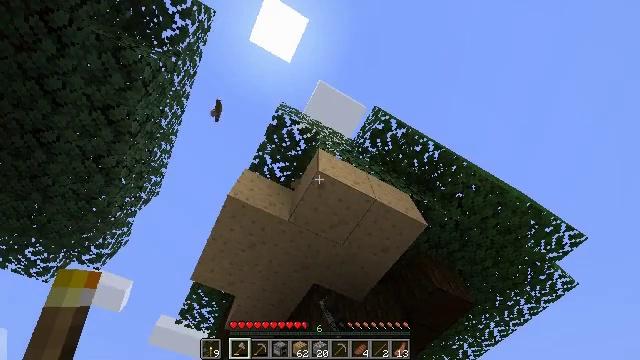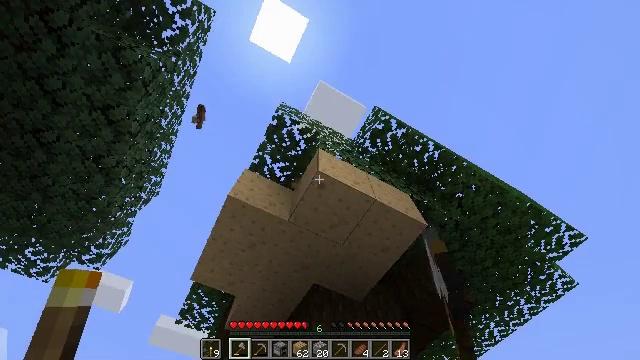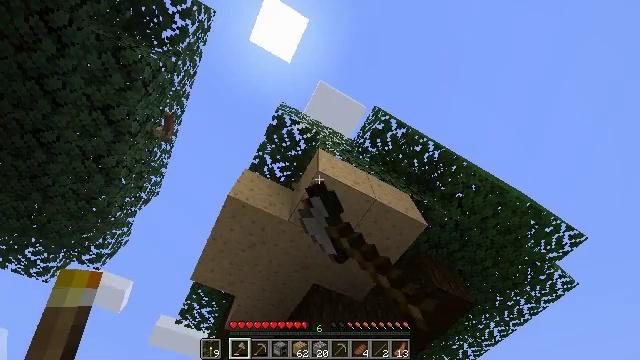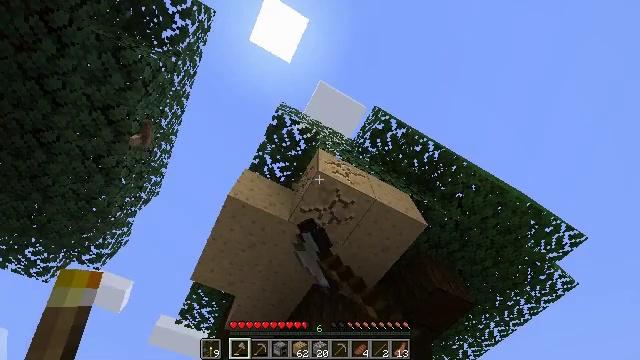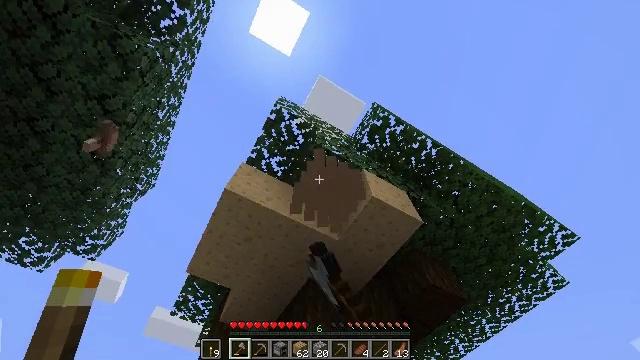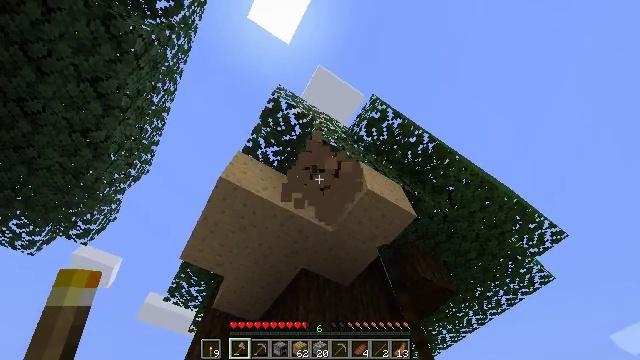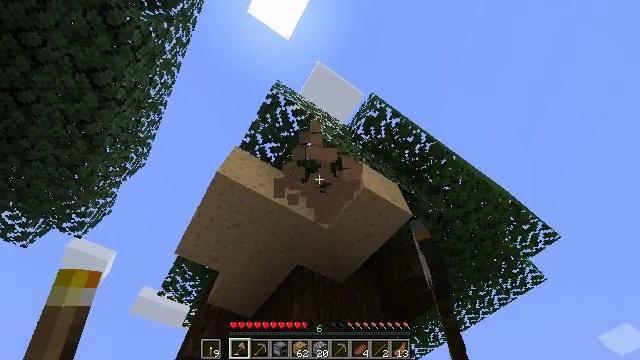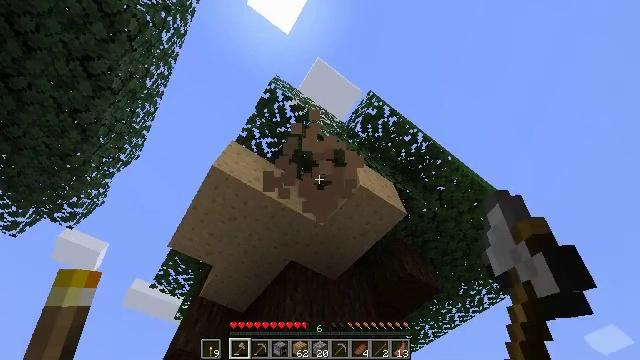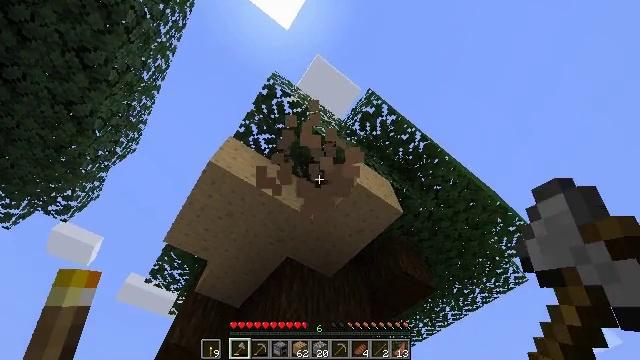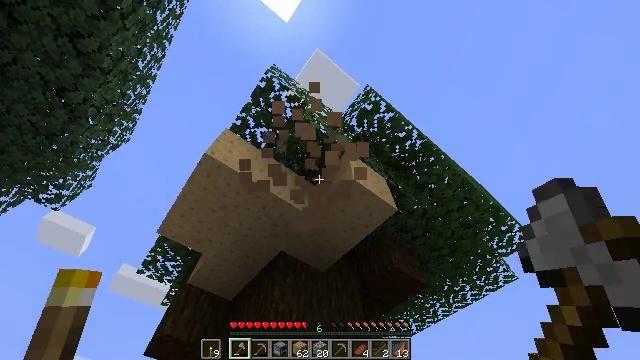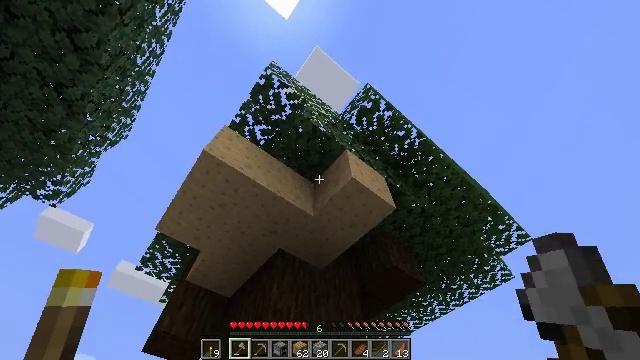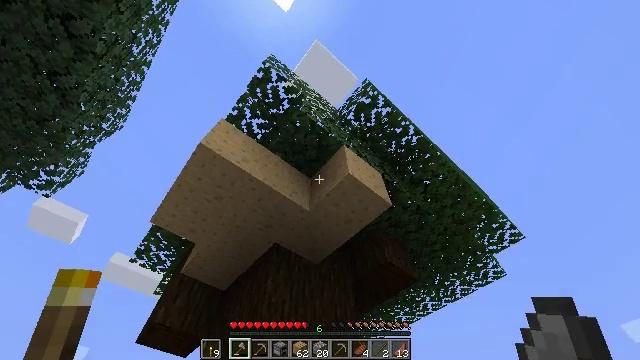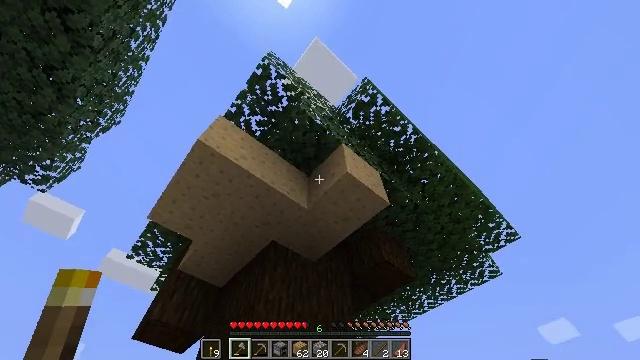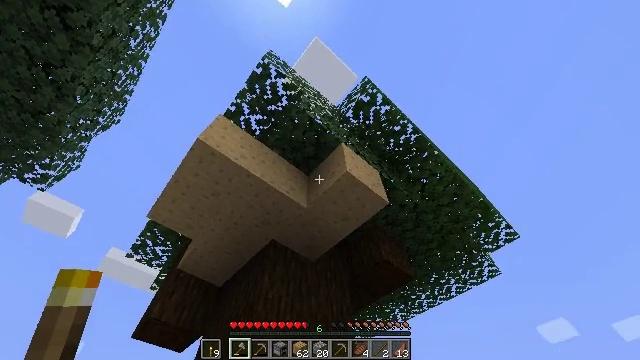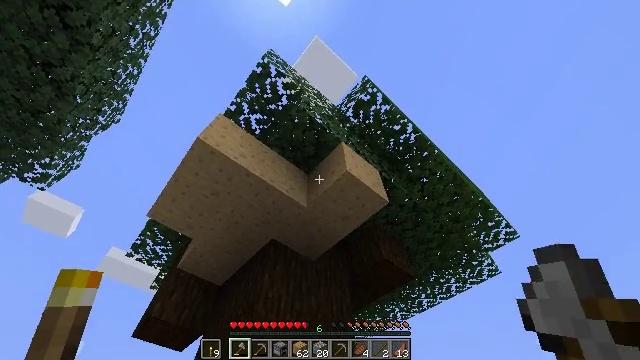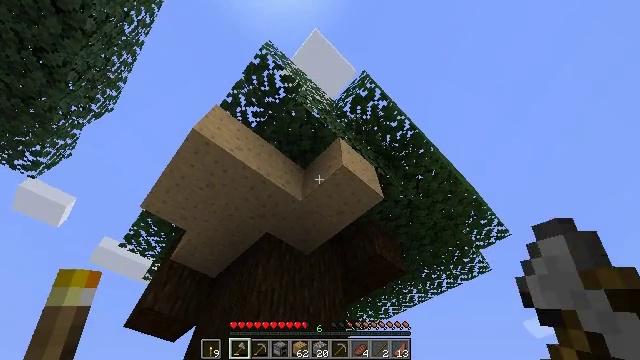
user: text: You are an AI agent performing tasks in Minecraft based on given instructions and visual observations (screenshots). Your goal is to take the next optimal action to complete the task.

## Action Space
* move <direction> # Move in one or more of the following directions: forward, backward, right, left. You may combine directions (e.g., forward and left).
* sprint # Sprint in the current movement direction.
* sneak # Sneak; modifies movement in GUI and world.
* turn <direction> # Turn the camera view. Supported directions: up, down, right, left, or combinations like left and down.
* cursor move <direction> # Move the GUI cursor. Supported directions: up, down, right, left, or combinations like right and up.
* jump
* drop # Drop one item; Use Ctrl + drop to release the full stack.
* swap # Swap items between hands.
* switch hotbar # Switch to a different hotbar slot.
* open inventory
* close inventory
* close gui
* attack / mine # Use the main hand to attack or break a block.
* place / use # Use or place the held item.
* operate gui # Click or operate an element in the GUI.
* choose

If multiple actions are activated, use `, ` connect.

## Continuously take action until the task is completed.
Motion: motion action
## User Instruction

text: Chop down the brown mushroom block.
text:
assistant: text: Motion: attack / mine
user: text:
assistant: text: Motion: attack / mine
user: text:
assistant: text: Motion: attack / mine
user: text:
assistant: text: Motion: turn right and down, attack / mine
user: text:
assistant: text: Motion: turn right and down, attack / mine
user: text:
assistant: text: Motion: turn right, attack / mine
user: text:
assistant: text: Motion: turn right, attack / mine
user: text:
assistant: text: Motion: turn right, attack / mine
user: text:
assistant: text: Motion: turn right and down, attack / mine
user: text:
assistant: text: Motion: attack / mine
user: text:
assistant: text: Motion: turn right and down, attack / mine
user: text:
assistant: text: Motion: attack / mine
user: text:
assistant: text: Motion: attack / mine
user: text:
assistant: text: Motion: attack / mine
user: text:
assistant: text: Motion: turn right and down, attack / mine
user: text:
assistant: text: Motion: turn right and down, attack / mine
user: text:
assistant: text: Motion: attack / mine
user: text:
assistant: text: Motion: attack / mine
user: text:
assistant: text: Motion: attack / mine
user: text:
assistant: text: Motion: attack / mine
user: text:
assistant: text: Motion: attack / mine
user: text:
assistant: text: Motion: attack / mine
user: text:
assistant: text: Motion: attack / mine
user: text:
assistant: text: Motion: attack / mine
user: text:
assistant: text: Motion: attack / mine
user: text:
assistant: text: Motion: turn left, attack / mine
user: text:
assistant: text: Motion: turn left and down, attack / mine
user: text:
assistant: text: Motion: turn left and down
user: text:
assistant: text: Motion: turn left and down
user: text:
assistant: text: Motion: turn left and down